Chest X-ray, PA view. Patient: 56 years old, sex M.
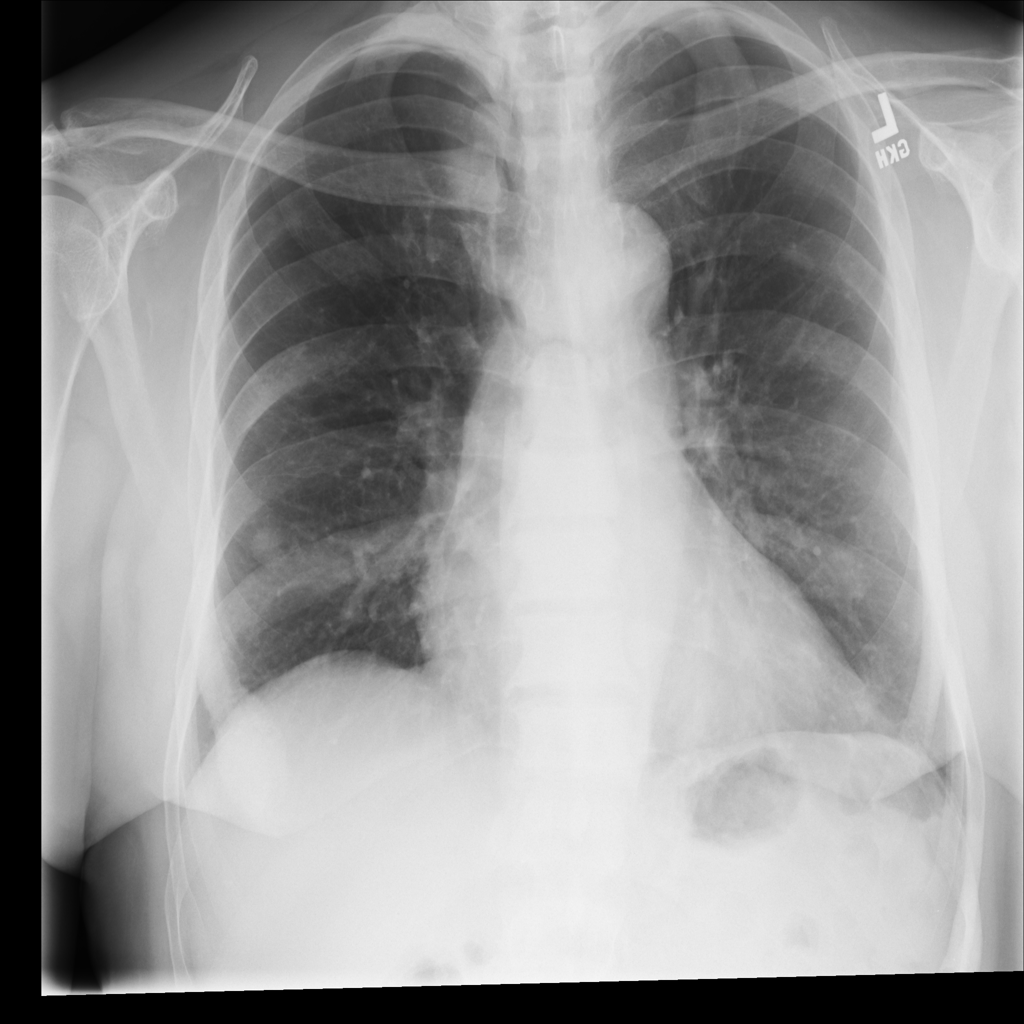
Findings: Mass